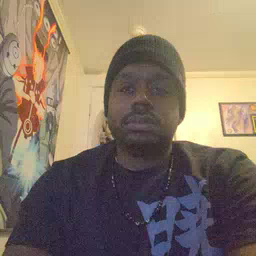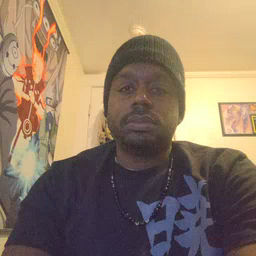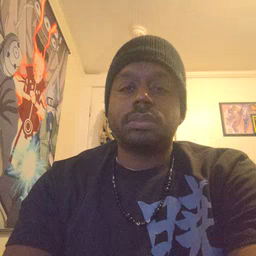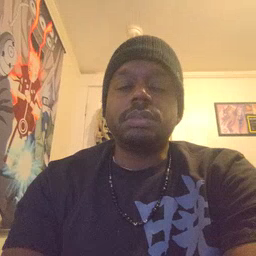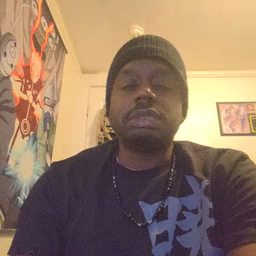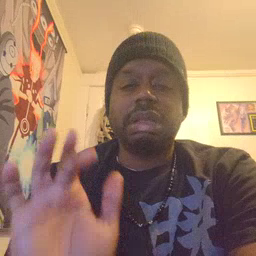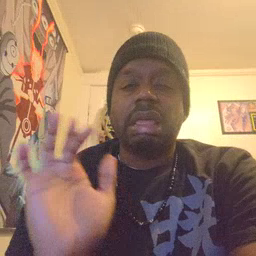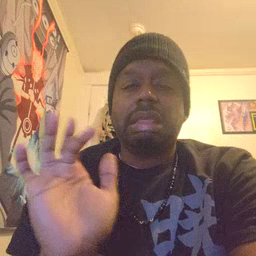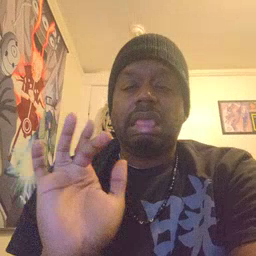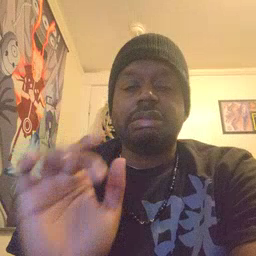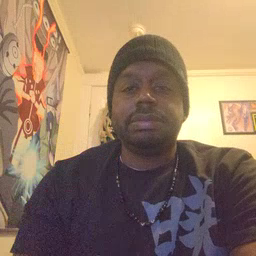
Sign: yucky